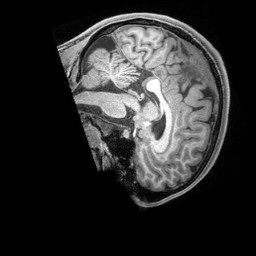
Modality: T1w
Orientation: sagittal
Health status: healthy
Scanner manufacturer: siemens
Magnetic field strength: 3 T
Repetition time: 2.4 s
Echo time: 0.00201 s